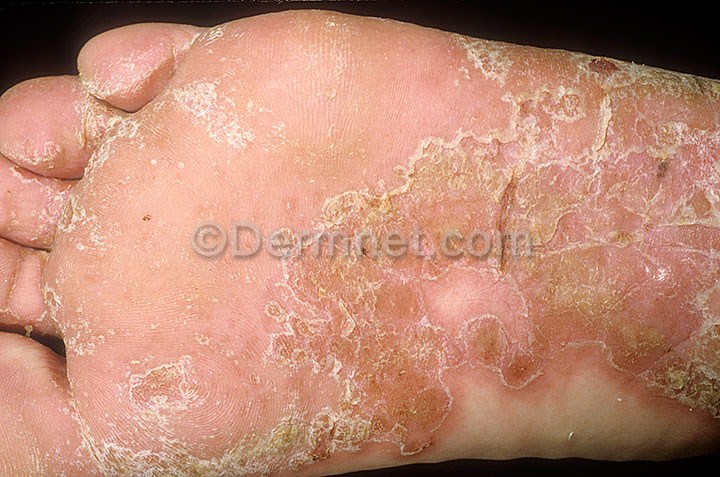
Disease: Psoriasis pictures Lichen Planus and related diseases